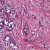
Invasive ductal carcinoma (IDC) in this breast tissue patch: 0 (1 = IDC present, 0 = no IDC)